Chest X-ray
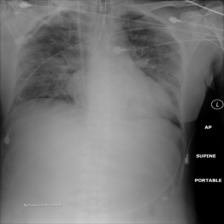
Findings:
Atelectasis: negative
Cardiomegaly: negative
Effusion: negative
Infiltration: positive
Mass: negative
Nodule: negative
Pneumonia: negative
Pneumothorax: negative
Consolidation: negative
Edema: positive
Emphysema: negative
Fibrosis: negative
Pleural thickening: negative
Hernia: negative